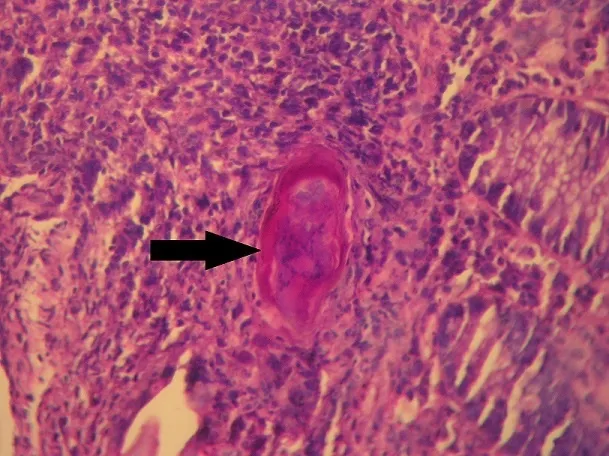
Ovoidal schistosoma egg with terminal spine surrounded by a polymorphous inflammatory infiltrate (black arrow) (hematoxylin and eosin, magnification x 400).
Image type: pathology (h&e)